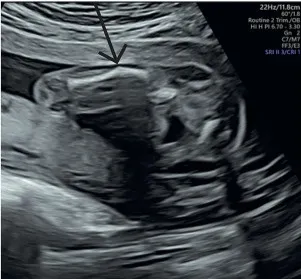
(A) Ultrasound at 22 + 1 weeks of gestation: left femur with a suspected fracture.
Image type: radiology (ultrasound)